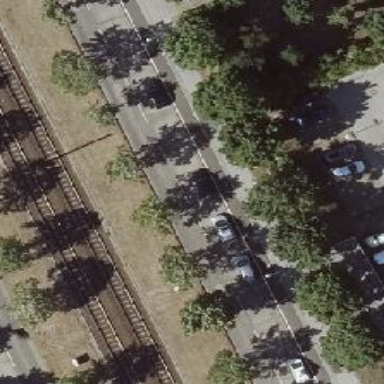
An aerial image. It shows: Avenue of deciduous broadleaved trees.